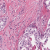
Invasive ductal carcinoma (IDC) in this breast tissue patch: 1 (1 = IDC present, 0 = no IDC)